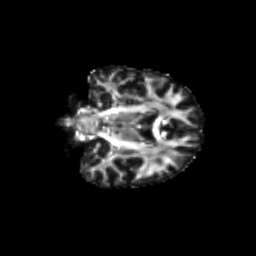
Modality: FA
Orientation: coronal
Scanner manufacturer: siemens
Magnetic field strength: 3 T
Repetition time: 9.2 s
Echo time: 0.084 s